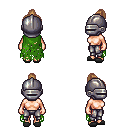
a pixel art fantasy rpg character, female body template, human, light skin, green tattered cape, metal pants, light blonde short topknot hairstyle, metal helm, gray slippers, four views (front, back, left, right), 2x2 character sprite sheet, small pixel art, hard edges, no anti-aliasing